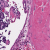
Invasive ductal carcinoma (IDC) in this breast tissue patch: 1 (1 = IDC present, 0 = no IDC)